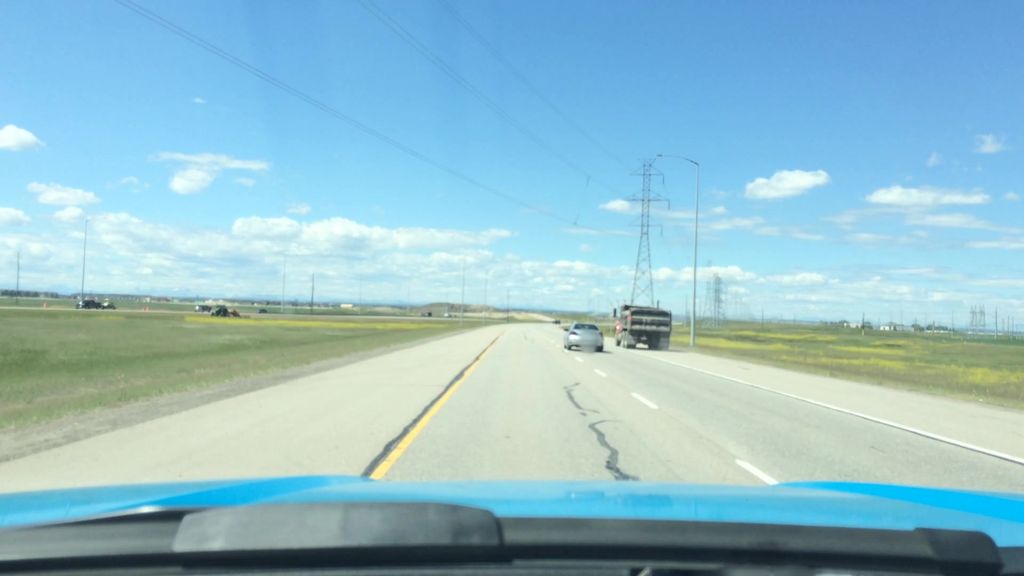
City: calgary